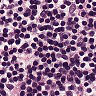
Metastatic tissue present: no